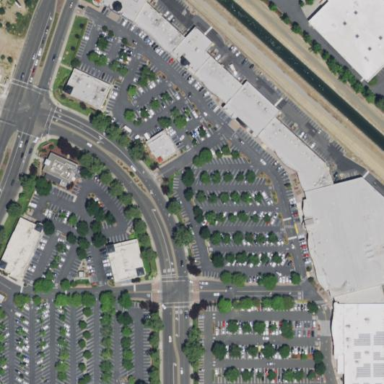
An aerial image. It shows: Parking area with surface.